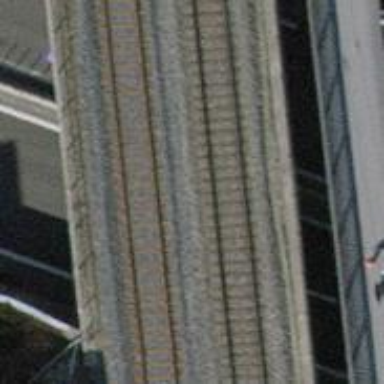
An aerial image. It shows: Single-track railway spur bridge.